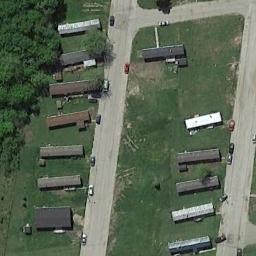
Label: mobile_home_park